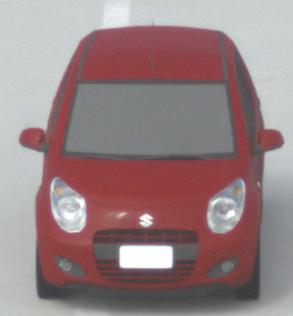
Make: Suzuki
Model: Alto 1.0
Detailed model: Alto (V)
Model produced from: 2011/02
Model produced until: 2011/03
Doors: 5
Color: red
Road condition: dry road
Daytime: midday
Contrast: medium contrast